Question: In my application, I created Favorite Contacts about 3 which I choose from the existing contacts from the device. I'm able to successfully store the FAV Contacts on to the SharedPreferences with Name and PhoneNo and also able to retrieve that information and present it in the TextView. But What I want is to present that data in a List View with a custom_row layout after that. (I've used the TextView stuff to ensure that I can retrieve it correctly - small test for myself)
. I'm showing my code where I'm able to present the data in a TextView. I would be glad if you guys can suggest me how to put that on to the ListView...
Below is the Code Snippet:
'''
public class FavContacts_Activity extends ActionBarActivity {
TextView title, tV_Contacts_list;
Button go_Back_to_ContactsList;
ListView imp_Contacts_List;
public static final String PREF_FILE_NAME = "PACKAGE";
SharedPreferences preferences;
String [] imp_Contacts = {};
StringBuffer sb = new StringBuffer();
int count = 0, i = 1;
@Override
protected void onCreate(Bundle savedInstanceState) {
// TODO Auto-generated method stub
super.onCreate(savedInstanceState);
setContentView (R.layout.favcontacts_list);
title = (TextView) findViewById (R.id.contacts_title);
tV_Contacts_list = (TextView) findViewById (R.id.tV_Contacts_list);
imp_Contacts_List = (ListView) findViewById (R.id.listView1);
go_Back_to_ContactsList = (Button) findViewById (R.id.btn_Back);
ArrayAdapter<String> adapter = new ArrayAdapter<>(this, android.R.layout.simple_list_item_1, imp_Contacts);
preferences = getSharedPreferences(PREF_FILE_NAME, Context.MODE_PRIVATE);
for (count = 0; count <3; count++) {
String contacts_list = preferences.getString("CONTACT "+count, null);
tV_Contacts_list.setTextSize(15);
tV_Contacts_list.append("
"+ i +". "+ contacts_list);
imp_Contacts_List.setAdapter(adapter);
i++;
}
go_Back_to_ContactsList.setOnClickListener(new OnClickListener() {
@Override
public void onClick(View v) {
// TODO Auto-generated method stub
finish();
}
});
}
}
'''
Let me know if other part of the code is required where I store the FAV Contacts on to the SharedPreferences through AlertDialogs..
and below is the screen-snapshot:

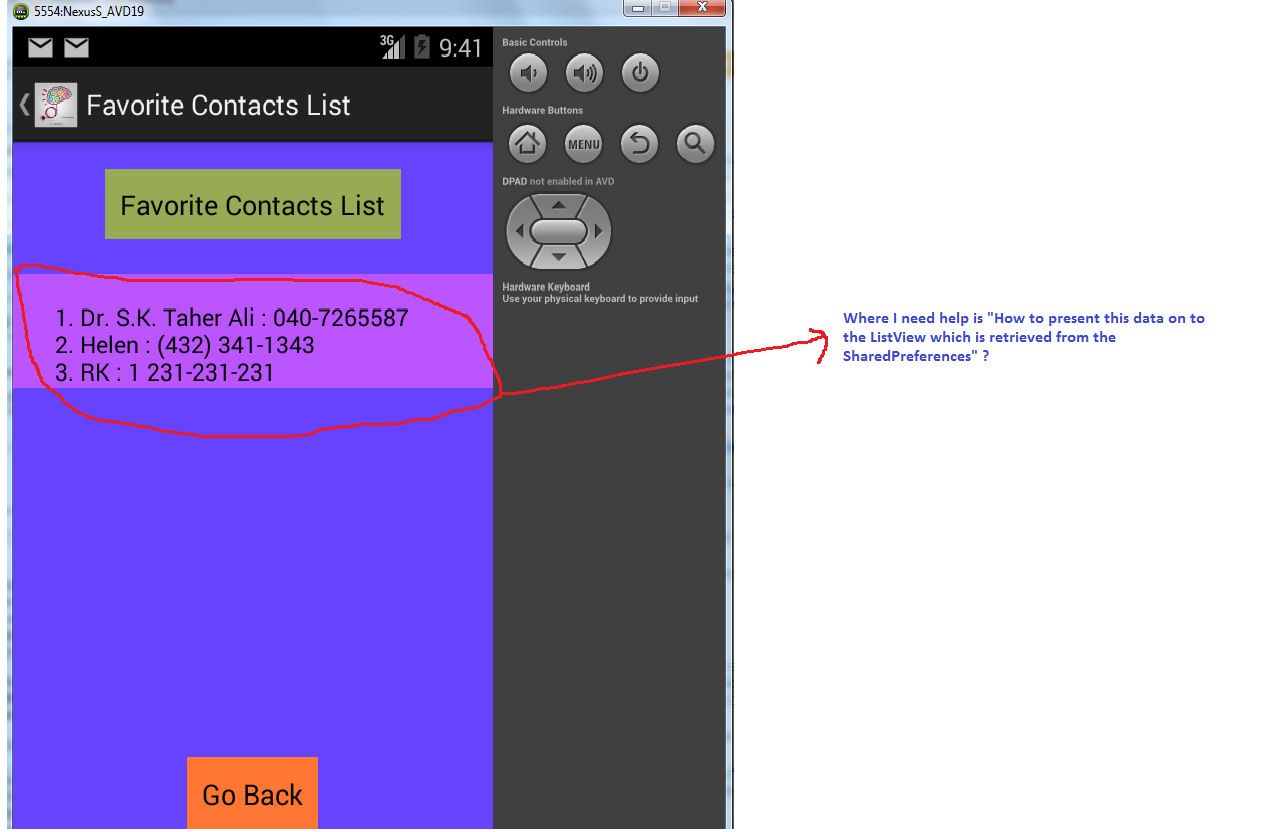
Answer: I have no idea why you were setting the adapter in the loop, but here's an example how create an adapter with your contacts and then use it to populate a listview with custom rows:
'''
preferences = getSharedPreferences(PREF_FILE_NAME, Context.MODE_PRIVATE);
List<String> contacts = new ArrayList<String>();
// Loop through the shared prefs, adding contacts to our List
for (int i = 0; i < 3; i++) {
String contacts_list = preferences.getString("CONTACT "+i, null);
contacts.add((i+1)+". "+contacts_list);
}
// Create the adapter with contacts
ArrayAdapter<String> adapter = new ArrayAdapter<>(this, R.layout.listview_row, R.id.list_item, contacts);
// Populate the list
imp_Contacts_List.setAdapter(adapter);
'''
Your custom listview's row, :
'''
<LinearLayout xmlns:android="http://schemas.android.com/apk/res/android"
android:layout_width="match_parent"
android:layout_height="wrap_content">
<TextView
android:id="@+id/list_item"
android:layout_width="match_parent"
android:layout_height="wrap_content"
android:padding="10dp">
</TextView>
</LinearLayout>
'''
:
Make sure you have a listview with 'android:id="@+id/imp_Contacts_List"' inside of your .